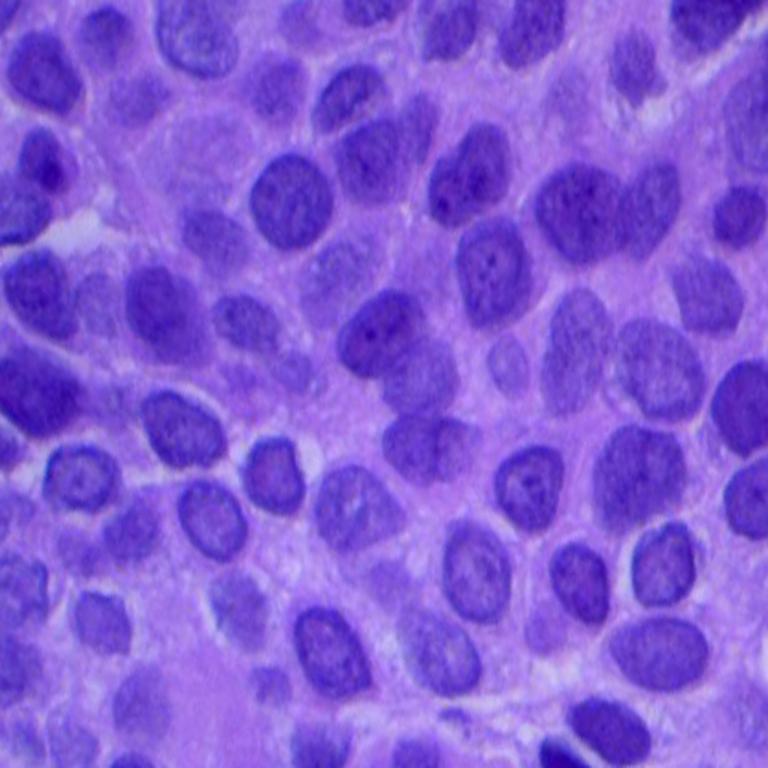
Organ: lung
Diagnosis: squamous carcinomas